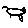
Label: cat